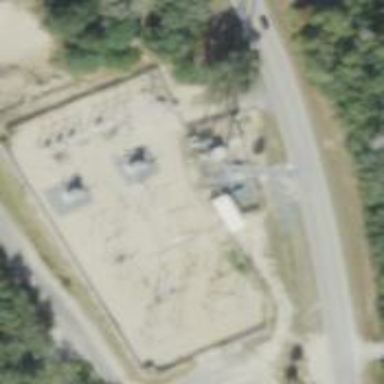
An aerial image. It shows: Distribution substation surrounded by fence.